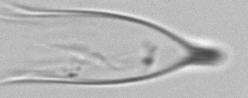
Label: Favella